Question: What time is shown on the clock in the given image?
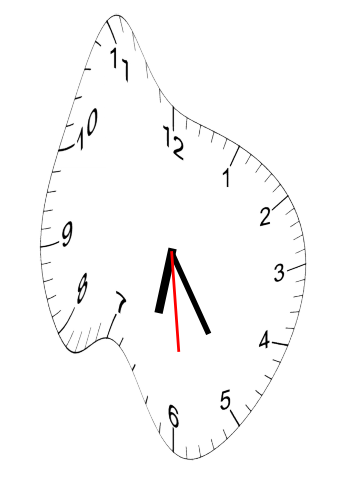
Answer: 06:24:29